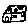
Label: house